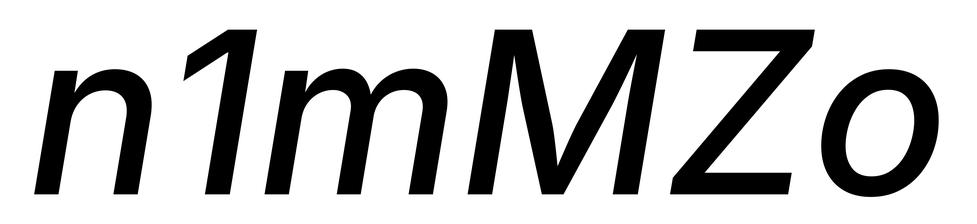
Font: Inter-Italic_Medium_Italic